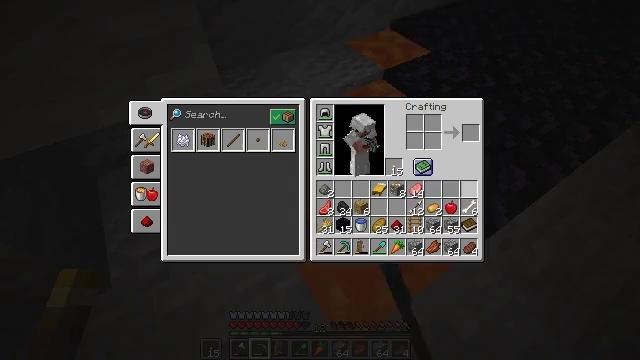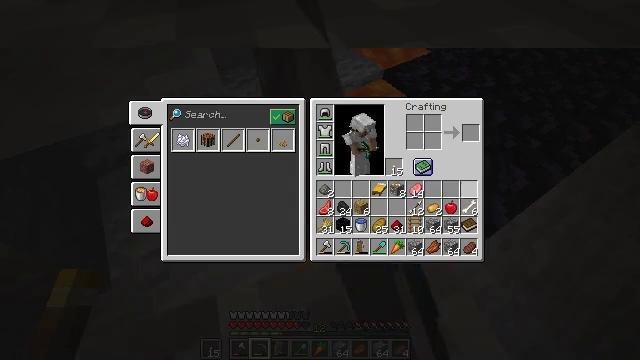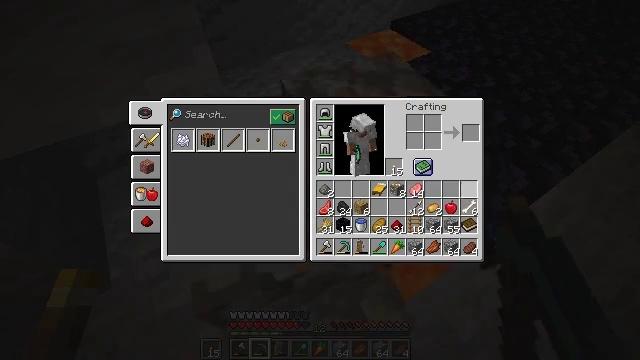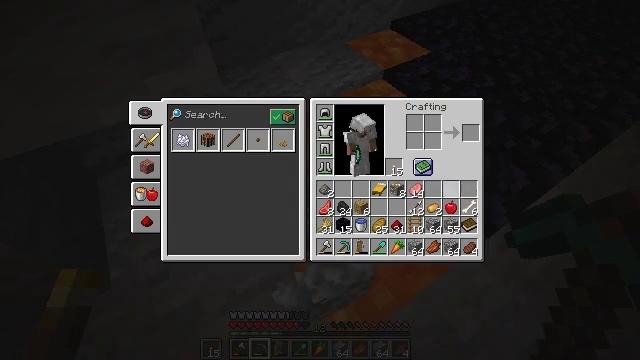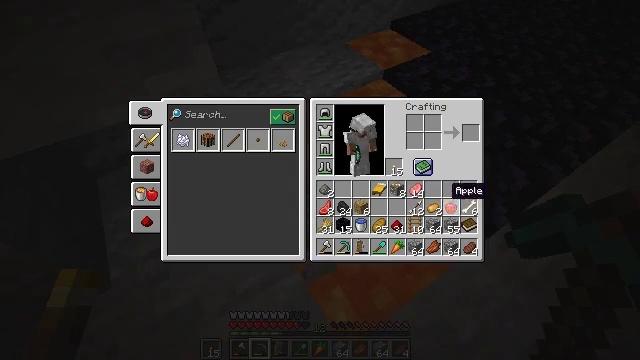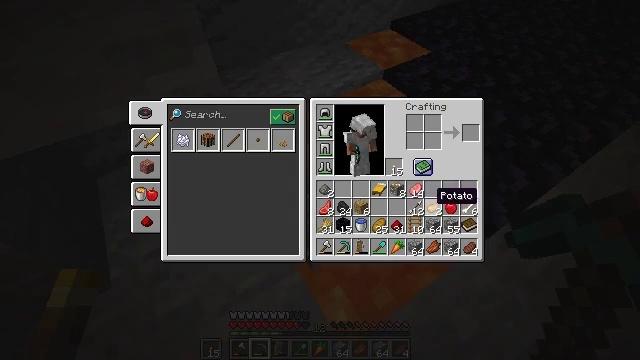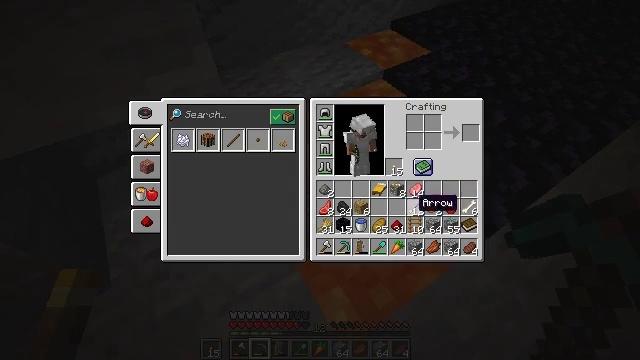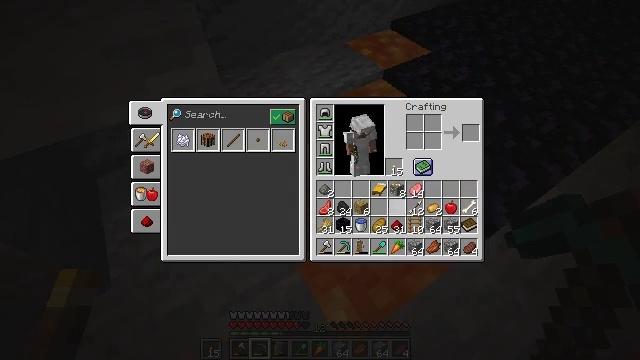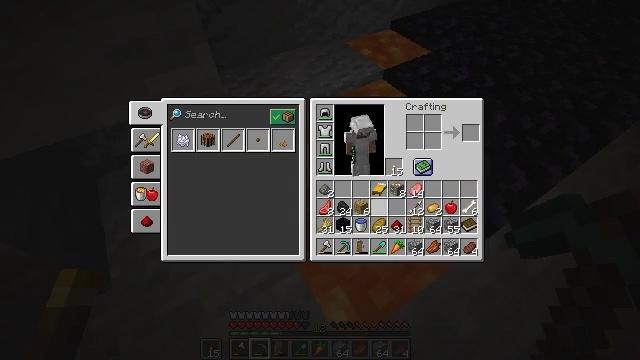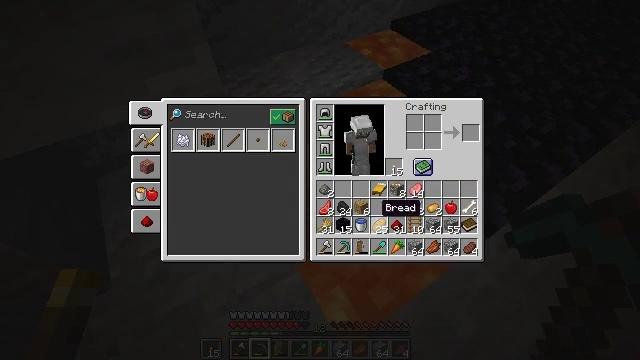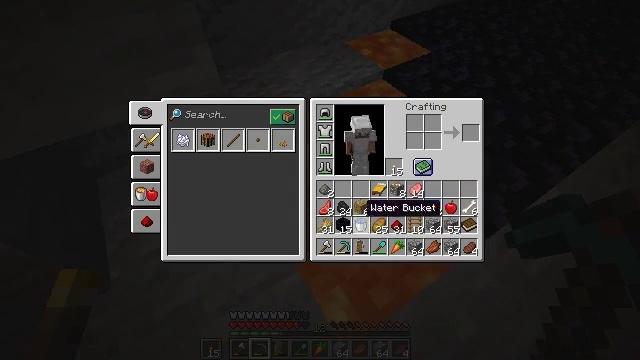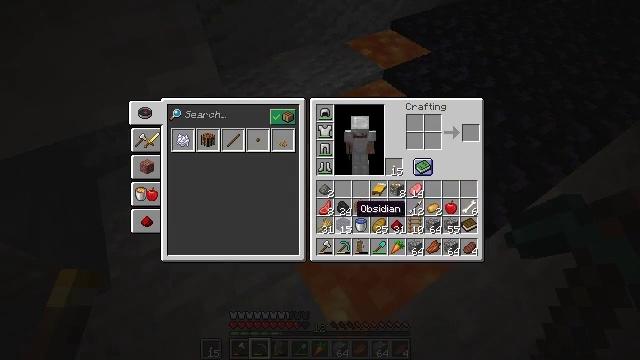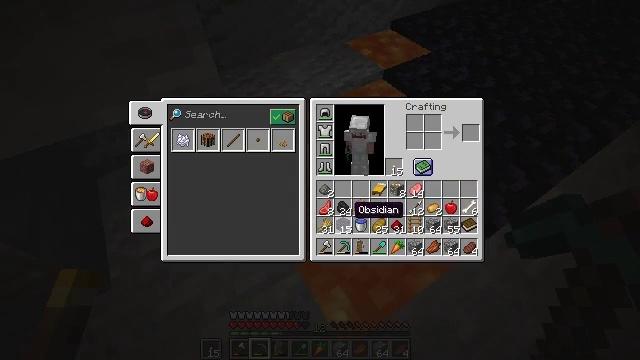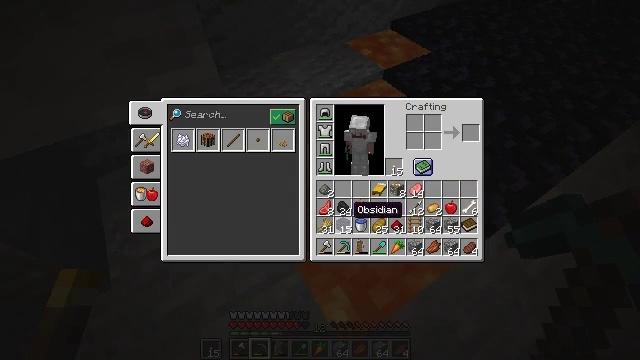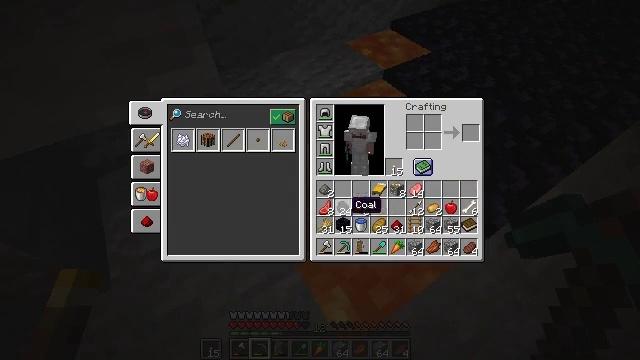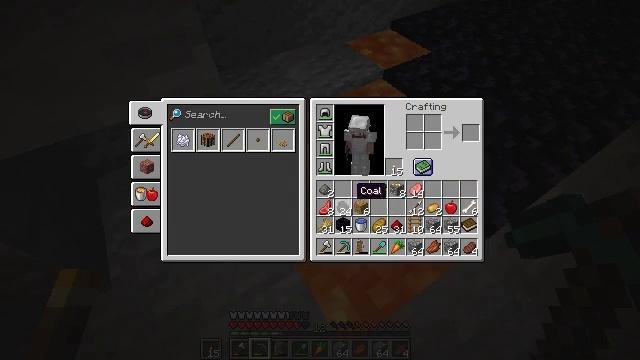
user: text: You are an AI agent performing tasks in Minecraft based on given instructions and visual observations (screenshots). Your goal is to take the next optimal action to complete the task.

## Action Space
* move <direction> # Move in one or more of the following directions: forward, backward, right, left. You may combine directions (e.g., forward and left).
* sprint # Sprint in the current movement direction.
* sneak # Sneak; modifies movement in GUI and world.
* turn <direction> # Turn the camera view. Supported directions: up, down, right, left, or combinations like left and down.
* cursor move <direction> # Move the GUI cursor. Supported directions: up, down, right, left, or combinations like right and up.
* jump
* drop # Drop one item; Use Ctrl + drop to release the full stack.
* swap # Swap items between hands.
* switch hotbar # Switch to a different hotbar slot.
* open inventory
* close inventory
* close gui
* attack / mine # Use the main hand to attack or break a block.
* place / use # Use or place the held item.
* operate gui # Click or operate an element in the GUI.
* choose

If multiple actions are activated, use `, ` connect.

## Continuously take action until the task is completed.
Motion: motion action
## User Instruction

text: Drop a ladder.
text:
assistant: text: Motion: sprint, open gui
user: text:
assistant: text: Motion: sprint
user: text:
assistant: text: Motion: sprint
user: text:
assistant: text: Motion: sprint, cursor move left
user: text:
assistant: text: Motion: sprint, cursor move left
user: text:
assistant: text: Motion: sprint, cursor move left and down
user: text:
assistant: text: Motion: sprint, cursor move left
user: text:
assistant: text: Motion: sprint, cursor move left
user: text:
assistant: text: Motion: sprint, cursor move left
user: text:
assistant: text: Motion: sprint, cursor move left
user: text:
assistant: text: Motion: sprint, cursor move left
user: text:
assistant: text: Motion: sprint
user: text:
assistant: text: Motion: sprint
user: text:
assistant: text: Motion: sprint
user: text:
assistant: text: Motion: sprint, cursor move up
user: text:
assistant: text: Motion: sprint, cursor move up
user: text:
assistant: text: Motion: sprint, cursor move left and up
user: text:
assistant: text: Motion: sprint
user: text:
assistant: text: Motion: sprint
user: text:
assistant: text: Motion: sprint, cursor move right
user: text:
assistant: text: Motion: sprint, cursor move right
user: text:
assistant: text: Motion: sprint, cursor move right
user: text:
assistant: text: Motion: sprint, cursor move right
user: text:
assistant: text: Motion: sprint
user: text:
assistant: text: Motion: sprint, cursor move right
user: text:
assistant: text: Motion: sprint
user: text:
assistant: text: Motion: sprint
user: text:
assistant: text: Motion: sprint
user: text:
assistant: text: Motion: sprint
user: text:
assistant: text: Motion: sprint